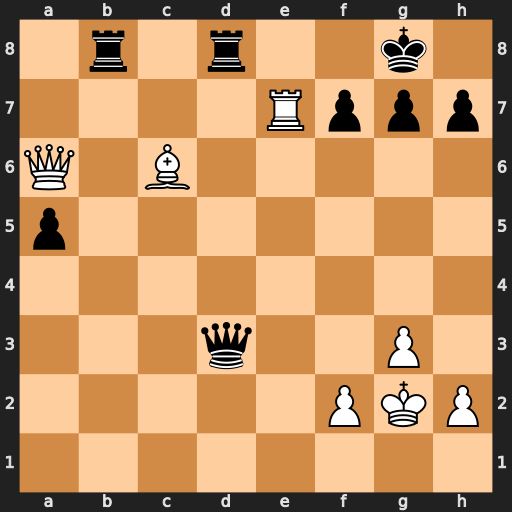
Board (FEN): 1r1r2k1/4Rppp/Q1B5/p7/8/3q2P1/5PKP/8
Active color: w
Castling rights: -
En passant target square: -
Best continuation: Re8+ Rxe8 Qxd3